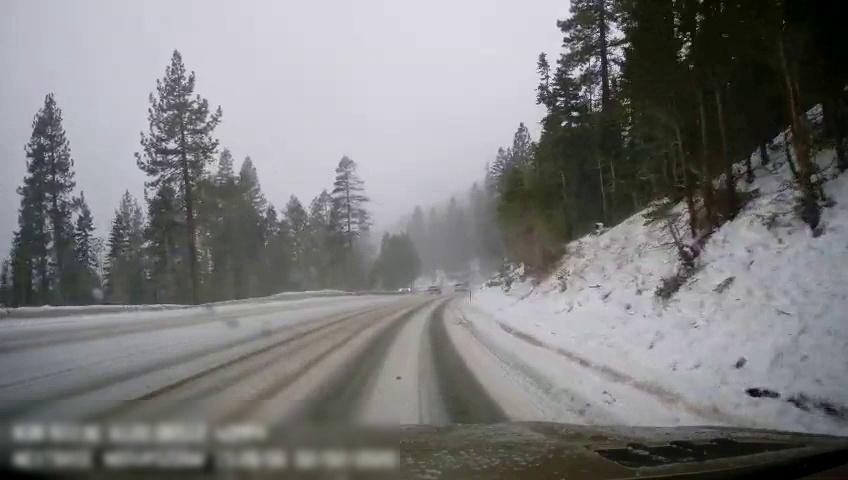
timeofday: Day
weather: Snowy
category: Drivable Space
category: Vehicles | SUV
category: Vehicles | Car
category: Vehicles | SUV